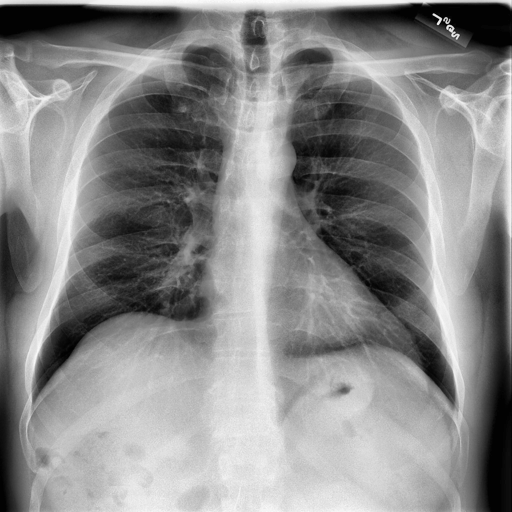
Finding: NORMAL